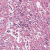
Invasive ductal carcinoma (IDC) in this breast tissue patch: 1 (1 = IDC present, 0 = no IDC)